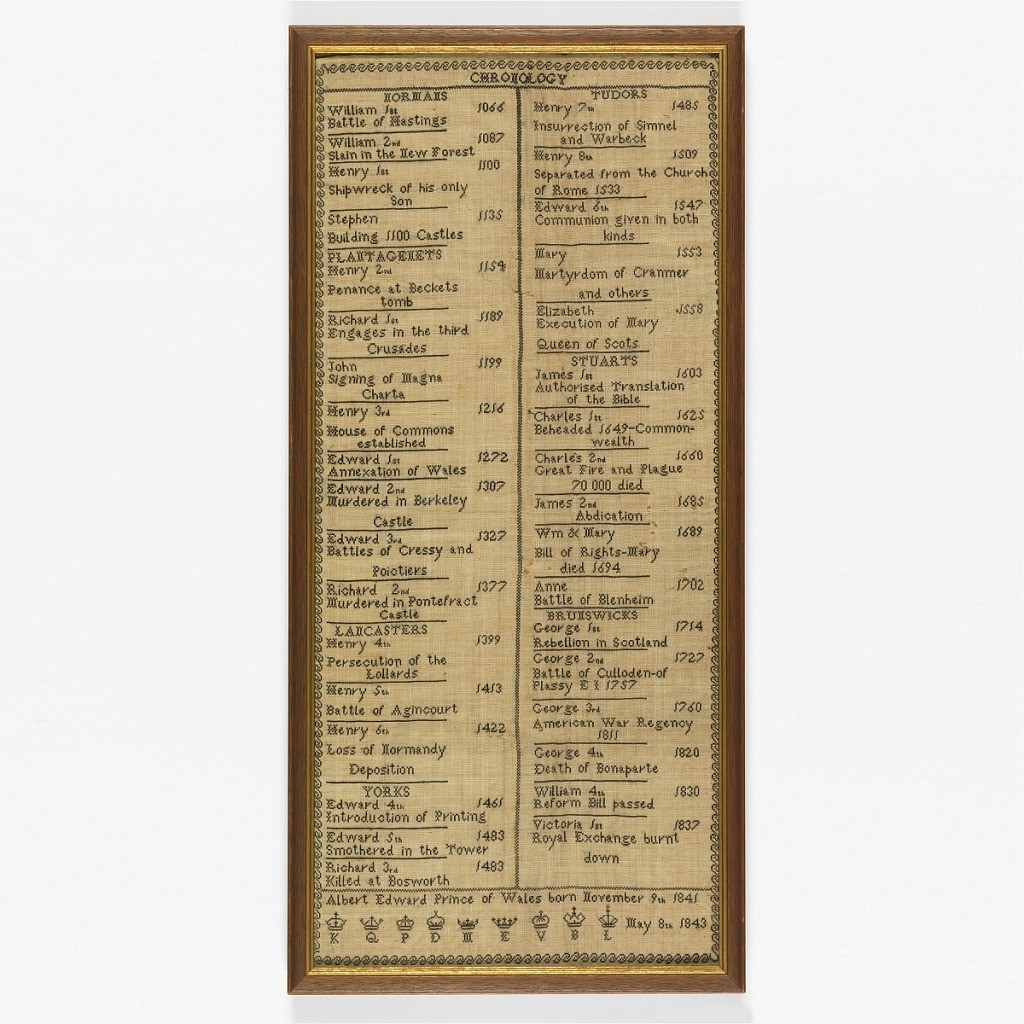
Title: Sampler
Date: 1843
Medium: silk embroidery on linen foundation Technique: cross stitch embroidery on plain weave Label: linen embroidered with silk in cross stitch
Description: Long, narrow sampler embroidered with the chronology of English history from the Battle of Hastings in 1066 to the birth of Albert Edward, Prince of Wales, in 1841.